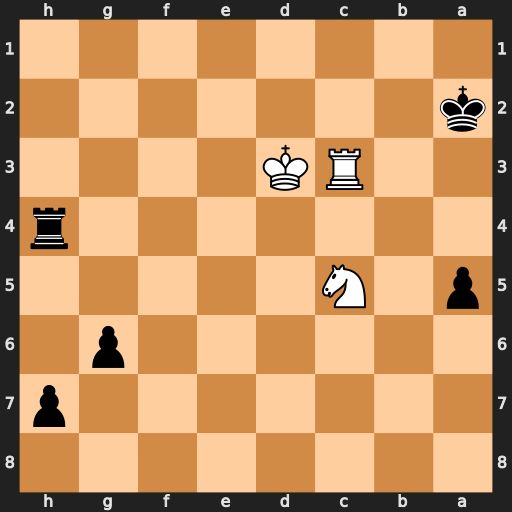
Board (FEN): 8/7p/6p1/p1N5/7r/2RK4/k7/8
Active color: b
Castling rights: -
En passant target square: -
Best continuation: Rh3+ Kc2 Rxc3+ Kxc3 Kb1